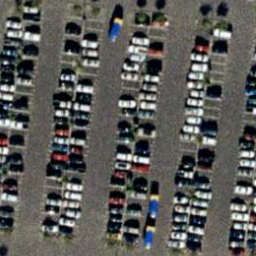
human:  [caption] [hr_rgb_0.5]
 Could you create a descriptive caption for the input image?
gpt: Many cars parked neatly with a few empty parking spaces in the parking lot .

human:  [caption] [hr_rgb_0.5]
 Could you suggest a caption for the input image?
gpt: Lots of cars parked in lines in the parking lot .

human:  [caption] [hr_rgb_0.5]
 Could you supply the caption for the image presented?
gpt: It is a parking lot with many cars parked neatly and only a few parking spots are free .

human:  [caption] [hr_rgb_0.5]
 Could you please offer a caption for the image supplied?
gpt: Lots of cars parked neatly in the parking lot .

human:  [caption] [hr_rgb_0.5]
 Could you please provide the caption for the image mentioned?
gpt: Many cars parked in lines with a few free parking spots in the parking lot .